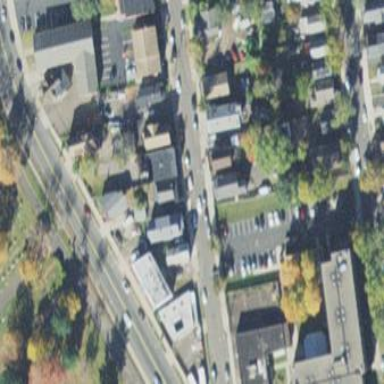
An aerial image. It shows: Sidewalk along the footway.